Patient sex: M
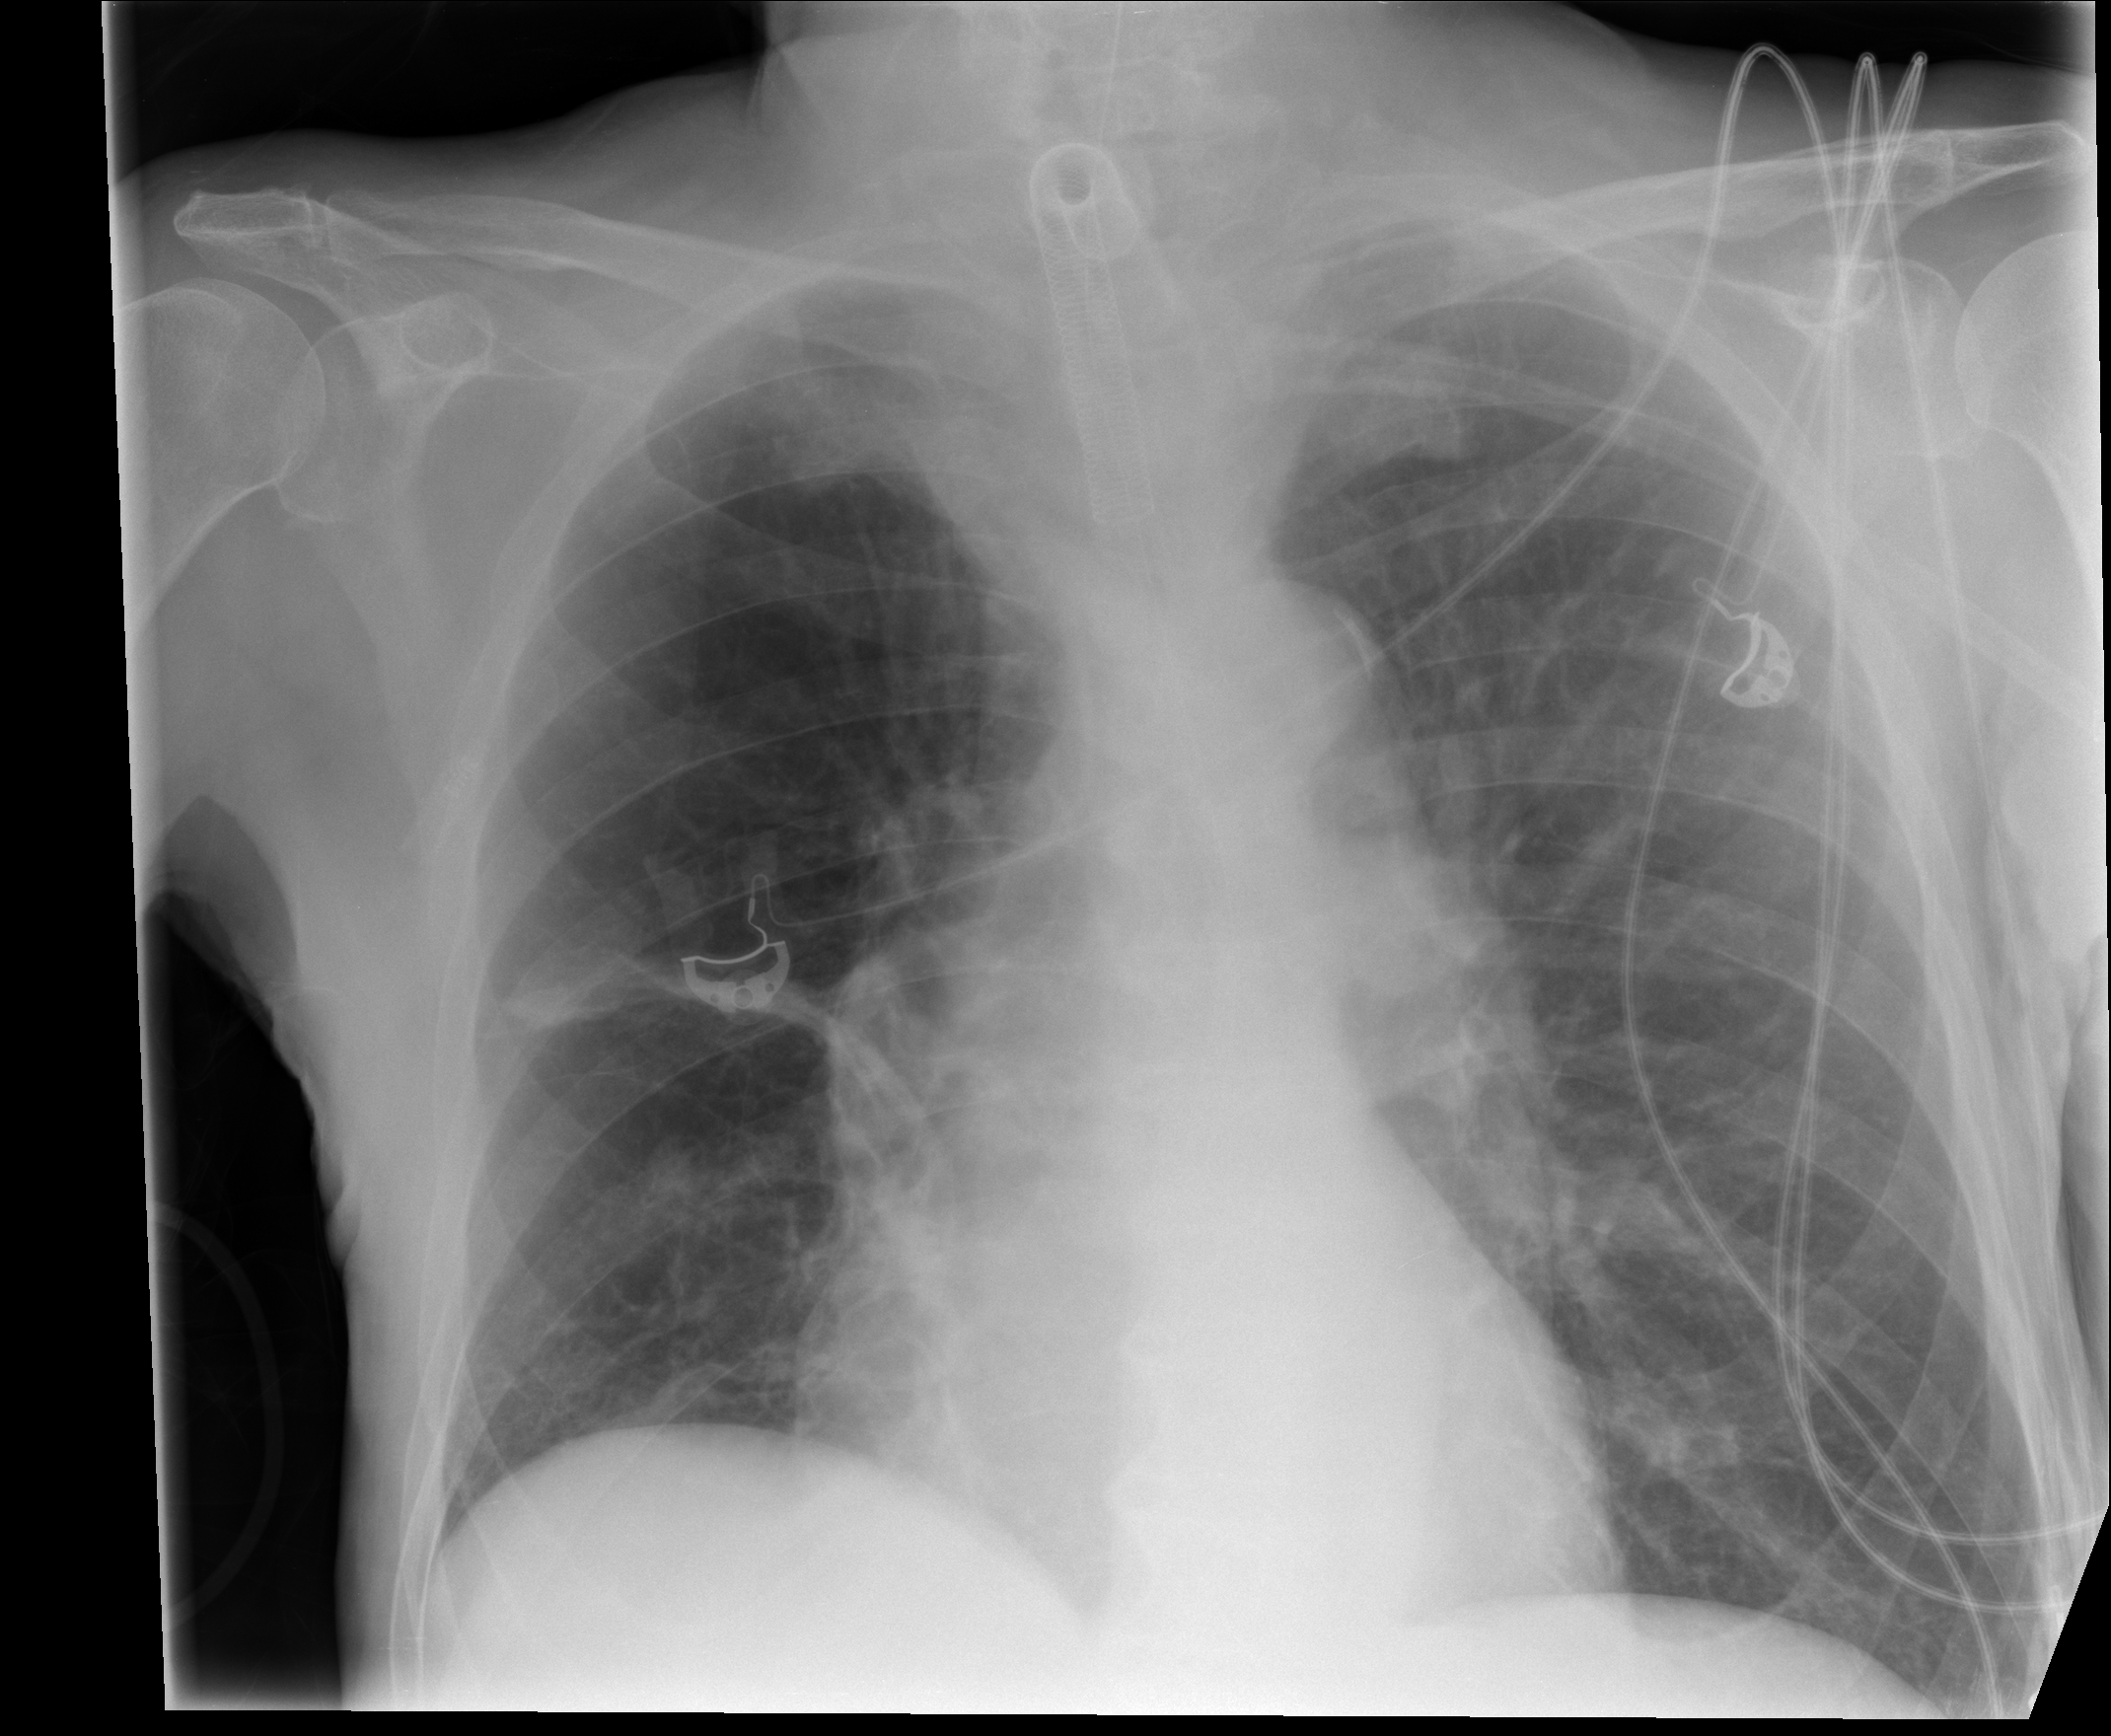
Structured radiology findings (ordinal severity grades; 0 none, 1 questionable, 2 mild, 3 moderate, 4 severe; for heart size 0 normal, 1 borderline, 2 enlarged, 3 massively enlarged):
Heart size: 0
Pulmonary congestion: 0
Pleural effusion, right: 0
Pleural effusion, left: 0
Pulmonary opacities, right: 0
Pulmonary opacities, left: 0
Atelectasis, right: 2
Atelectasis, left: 0